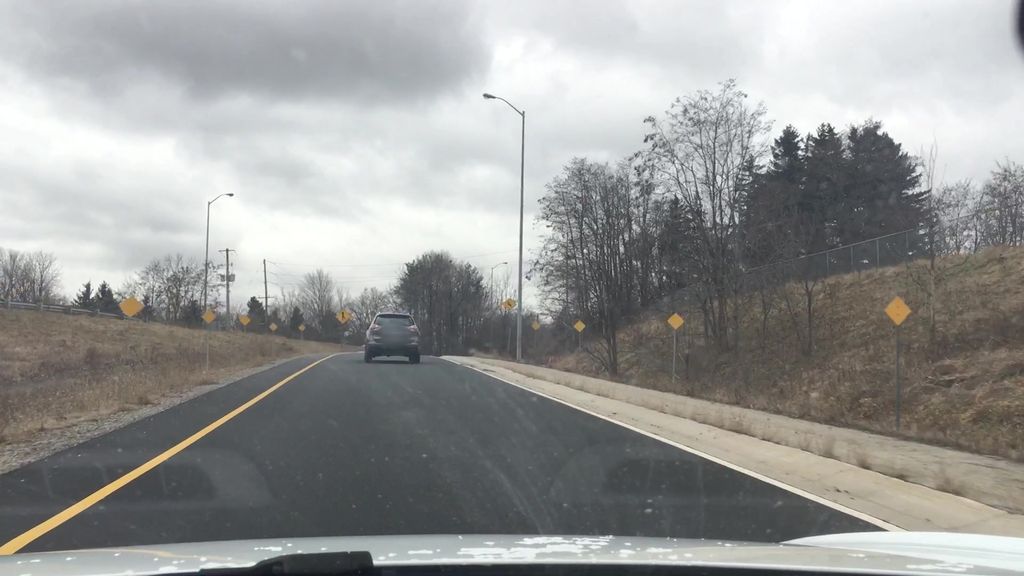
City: hamilton